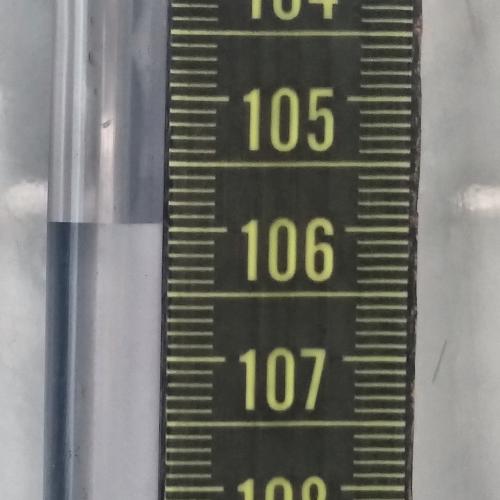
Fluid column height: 106.0 cm